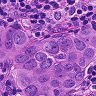
Metastatic tissue present: yes